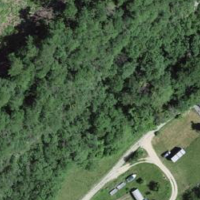
EUNIS habitat code: 41
Species observed at this site:
Narcissus pseudonarcissus
Melittis melissophyllum